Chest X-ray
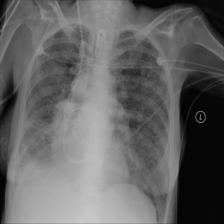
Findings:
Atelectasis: negative
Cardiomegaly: negative
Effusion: negative
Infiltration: negative
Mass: negative
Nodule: negative
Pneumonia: negative
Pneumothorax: negative
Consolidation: positive
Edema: negative
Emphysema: negative
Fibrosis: negative
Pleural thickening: negative
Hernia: negative